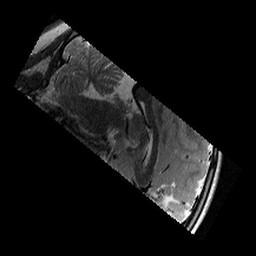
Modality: T2w
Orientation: sagittal
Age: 9
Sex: female
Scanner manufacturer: siemens
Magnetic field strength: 3 T
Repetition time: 9.23 s
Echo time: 0.067 s